Field crop: tomato
Growth stage: 1
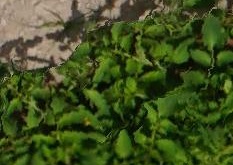
Species: tomato